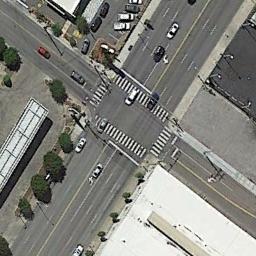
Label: intersection